Question: I have been trying for hours to get the '=IF(INDIRECT...' Funktion to work, but i cant get it to work.
Hope you can help me out.
I have 3 worksheets ('Calender', 'sheet1', 'sheet2' (up to 50))
In Calender I have different "inputs" like 'Name(A1)', 'City(A2)', 'Number(A3)' etc.
On 'A4' Ii have a booking number. This booking number refers to 'sheet1' or 'sheet2'
In 'sheet1' and 'sheet2' I have the same "inputs"
What I would like to, is when I type 'sheet1' in 'Calender' on 'B4' it fills in 'B1+B2+B3' with the info from sheet1 'A1+A2+A3'
If i insted used 'sheet2'in 'Calender!B4', it would fill in the info from 'sheet2'

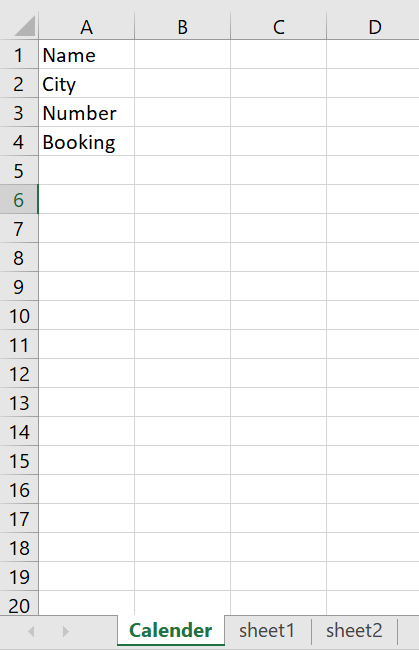
Answer: To make it slightly more robust, add single quotes round B4, e.g. '=INDIRECT("'"&B4&"'!A1")'. This will then also deal with worksheets that have spaces and other non alphanumeric characters in the name.